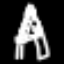
Label: The Eiffel Tower